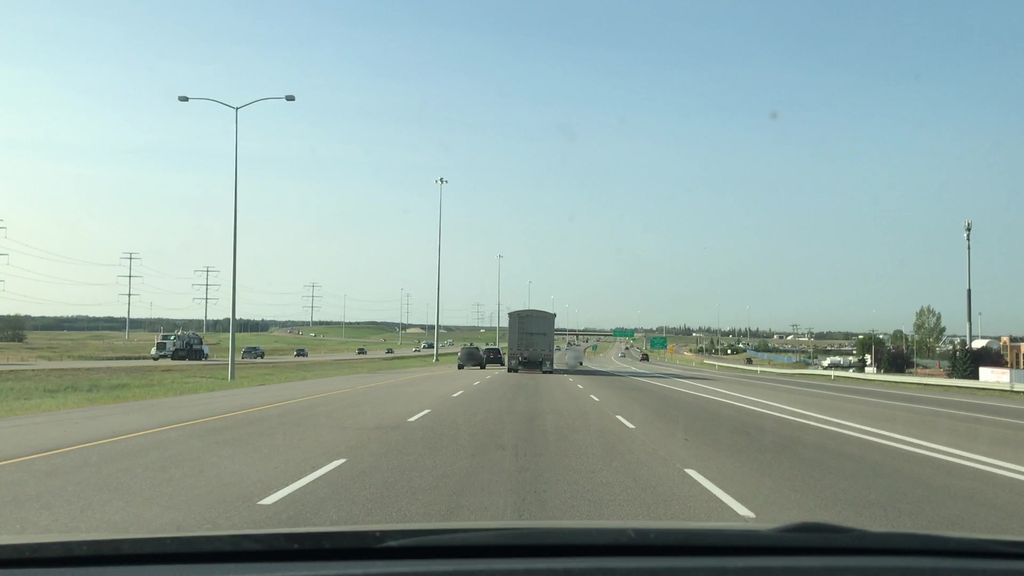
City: edmonton